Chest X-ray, PA view. Patient: 37 years old, sex M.
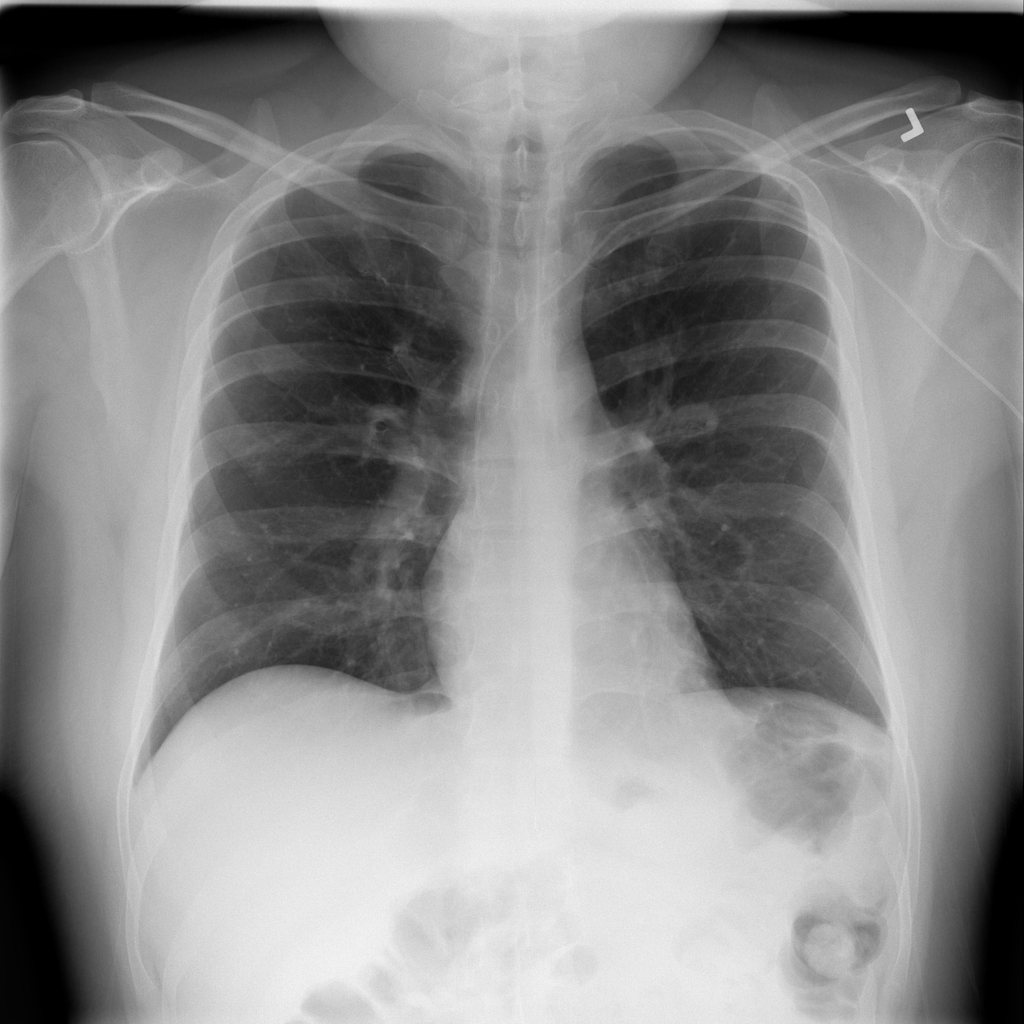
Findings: No Finding